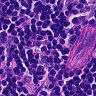
Metastatic tissue present: no